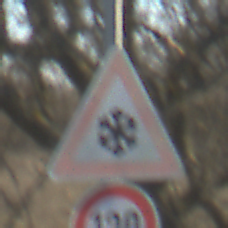
Verkehrszeichen: SchneeOderEisglaette
Zusatzzeichen unten: Geschwindigkeit130
Umgebung: Outdoor, Nature
Tageszeit: MorningAfternoon
Wetter: Clear
Licht: Natural
Jahreszeit: NotSpecified
Kontrast: HighContrast